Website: crate-barrel
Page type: newsletter-management
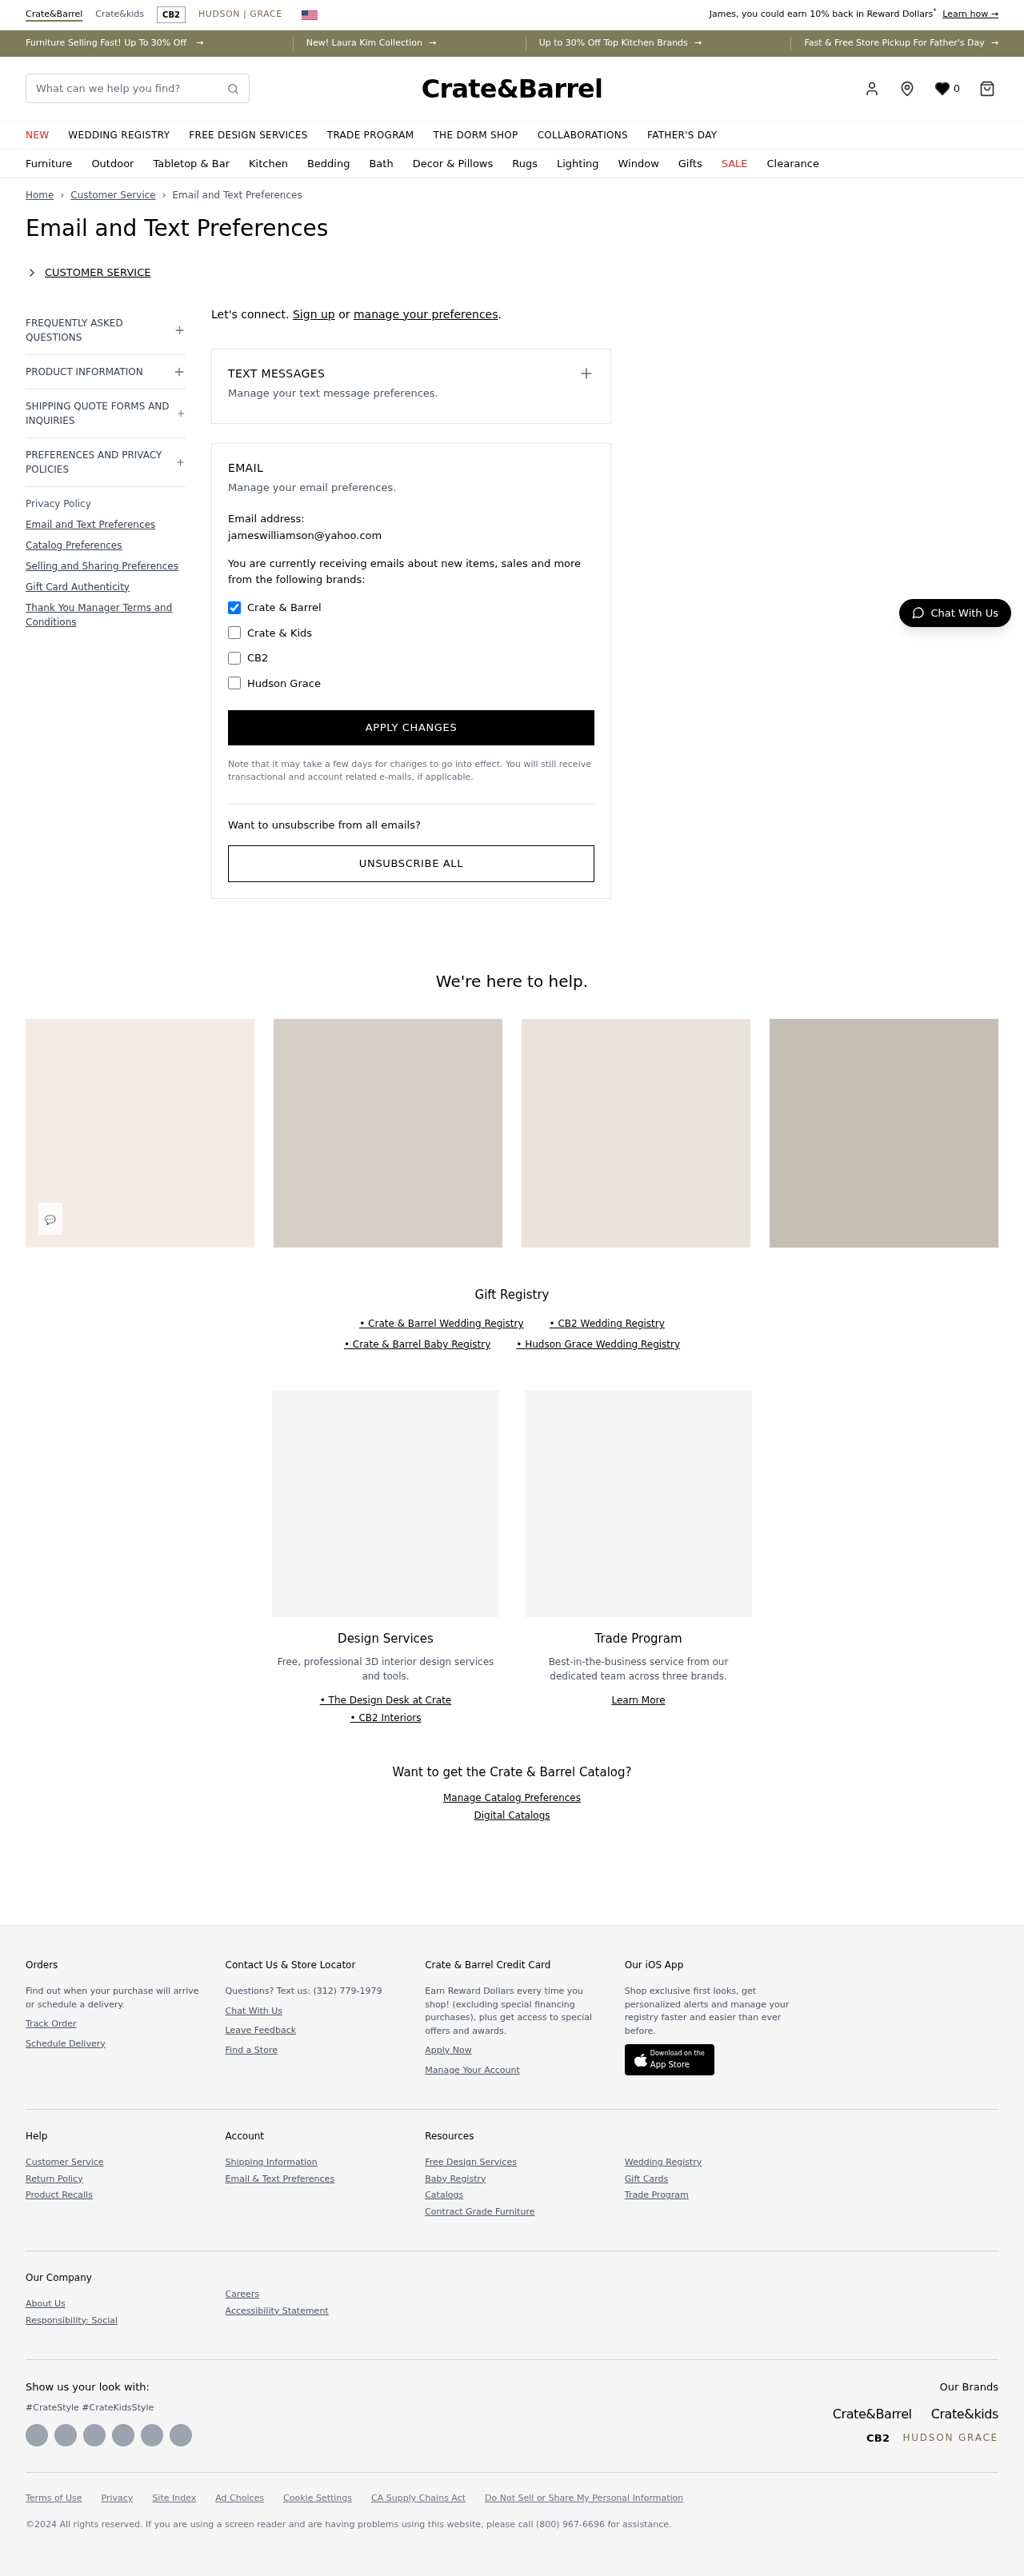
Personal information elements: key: PII_EMAIL
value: jameswilliamson@yahoo.com
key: PII_FIRSTNAME
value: James
Search elements: key: HEADER_SEARCH
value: What can we help you find?
Other elements: key: WISHLIST_COUNT
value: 0